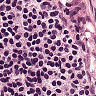
Metastatic tissue present: no